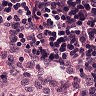
Metastatic tissue present: no